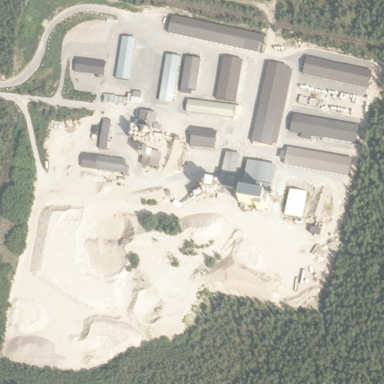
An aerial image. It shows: Gravel pit quarry.